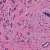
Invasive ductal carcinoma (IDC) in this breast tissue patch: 0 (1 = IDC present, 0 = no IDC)